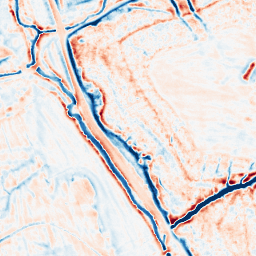
Category: edge_preserving
Decomposition family: bilateral
Decomposition parameters: d: 15
sigma_color: 150
sigma_space: 25
Upsampling method: bilinear
Upsampling parameters: scale: 4
Upsampling scale: 4